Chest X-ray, AP view. Patient: 35 years old, sex M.
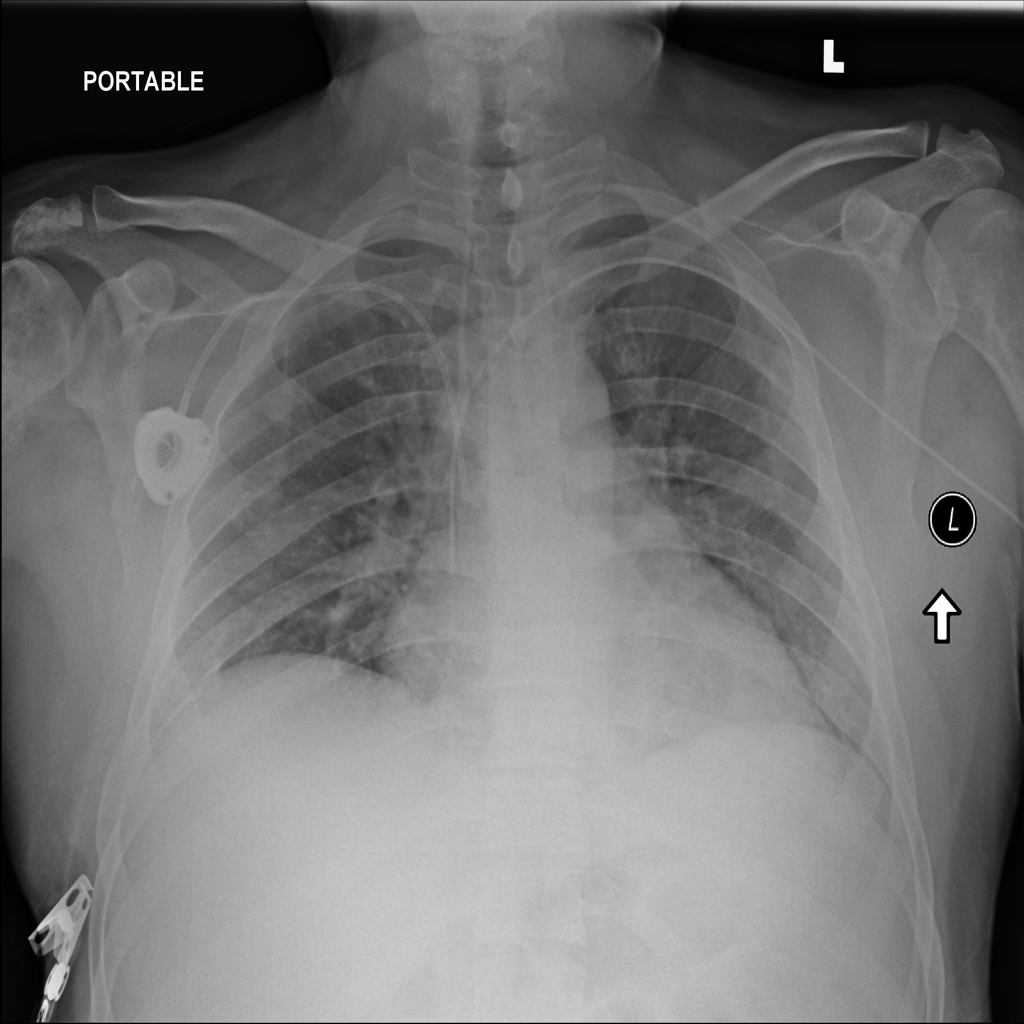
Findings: Cardiomegaly, Effusion